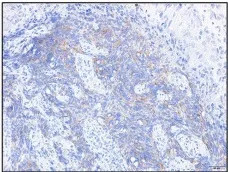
Histological evaluation of NEC and SCC. Hematoxylin and eosin, and immunohistochemical staining of the biopsy (NEC;. CD56.
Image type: pathology (immunostaining)